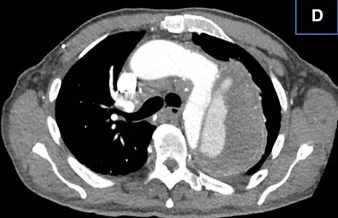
(D) Computed tomography and angiography with a large DeBakey type III aortic dissection and partial thrombosis of the false lumen in close proximity to the oesophagus.
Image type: radiology (ct)